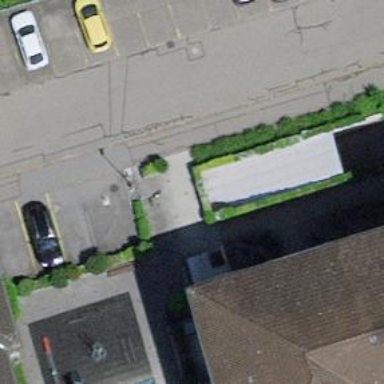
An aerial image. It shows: Parking entrance.